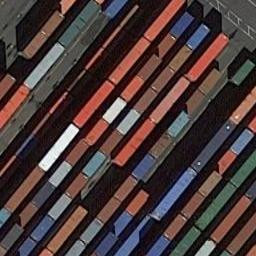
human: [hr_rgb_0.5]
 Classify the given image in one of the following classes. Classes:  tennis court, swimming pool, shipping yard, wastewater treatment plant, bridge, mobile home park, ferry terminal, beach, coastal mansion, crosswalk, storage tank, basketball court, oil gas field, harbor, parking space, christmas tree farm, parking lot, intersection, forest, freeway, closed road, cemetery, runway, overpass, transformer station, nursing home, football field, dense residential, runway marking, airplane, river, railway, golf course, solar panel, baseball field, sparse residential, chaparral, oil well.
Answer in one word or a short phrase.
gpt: shipping yard